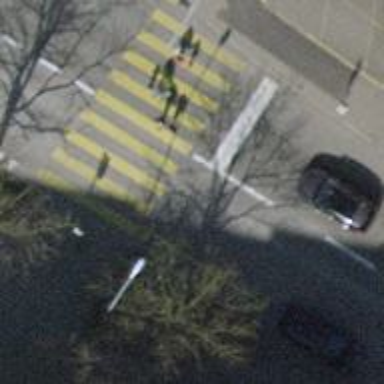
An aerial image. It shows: Road with traffic signals.